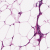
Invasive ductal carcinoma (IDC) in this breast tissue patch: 0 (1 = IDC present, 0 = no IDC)